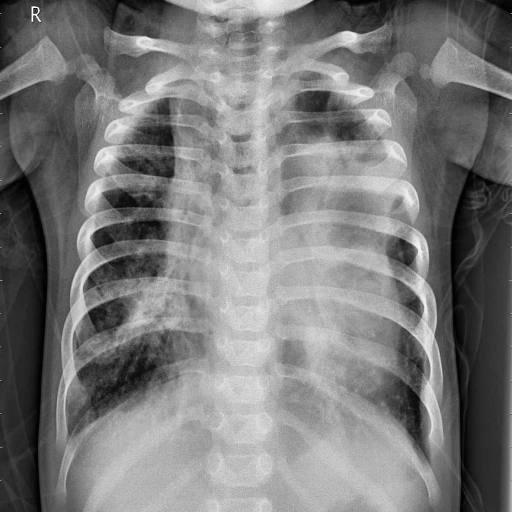
Finding: PNEUMONIA